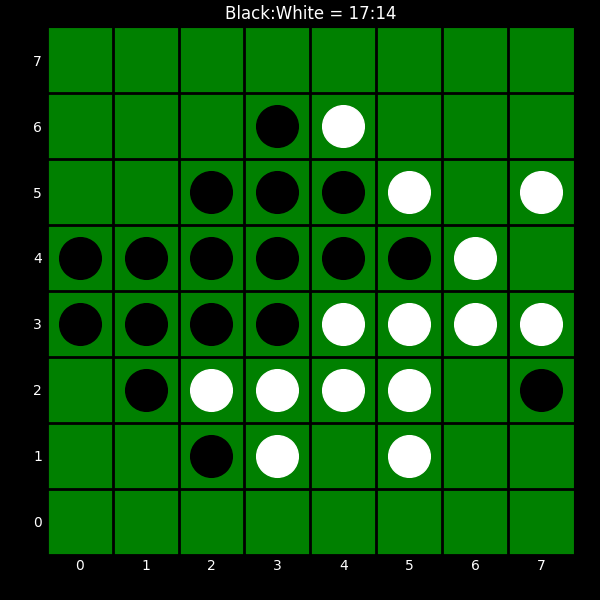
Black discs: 17
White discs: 14